Question: I want to add a data label to specific point in the 'Area' chart. I'm using 'Highchart' for making graph. I want a data label in chart design as following image. What should I try ? I tried dataLabel defined in 'line' chart but it applies dataLabel to each point in the chart. I want it to be applied for specific point. Also, it should not show value of that point as a dataLabel but it should show series.name on that point.
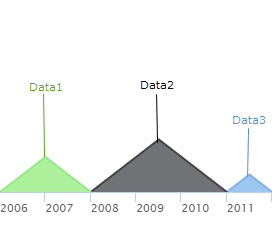
Answer: For the relevant point in your data use the object notation and enabled data labels. You can use <URL> to display the desired information.
Example of your series would be:
'''
series: [{
name: 'My series name',
data: [5, 10, 30, 100, 200, 300, 600,
{
y: 900,
dataLabels: {
enabled: true,
format: '{series.name}'
}
},
700, 400, 100]
}]
'''
Or see <URL>.